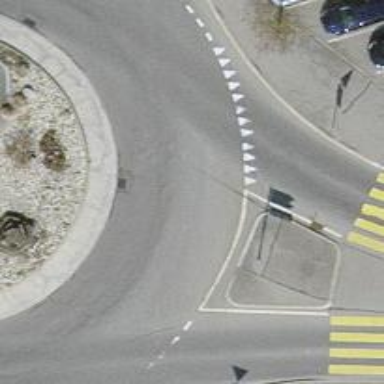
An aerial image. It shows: Asphalt road that is secondary route leading to roundabout.